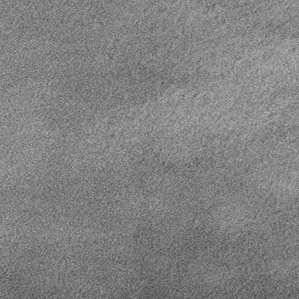
Label: frost